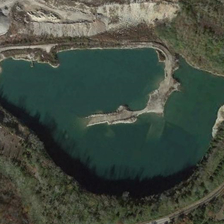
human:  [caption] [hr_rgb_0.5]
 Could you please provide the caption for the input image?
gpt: the pond is full of trees .

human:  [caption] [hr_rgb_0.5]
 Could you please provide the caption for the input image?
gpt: the pond is not very big .

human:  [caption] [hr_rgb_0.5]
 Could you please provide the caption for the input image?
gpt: the pond is full of trees .

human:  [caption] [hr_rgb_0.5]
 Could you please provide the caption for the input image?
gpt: the pond is not very big .

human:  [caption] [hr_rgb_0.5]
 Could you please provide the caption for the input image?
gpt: the pond is full of trees .